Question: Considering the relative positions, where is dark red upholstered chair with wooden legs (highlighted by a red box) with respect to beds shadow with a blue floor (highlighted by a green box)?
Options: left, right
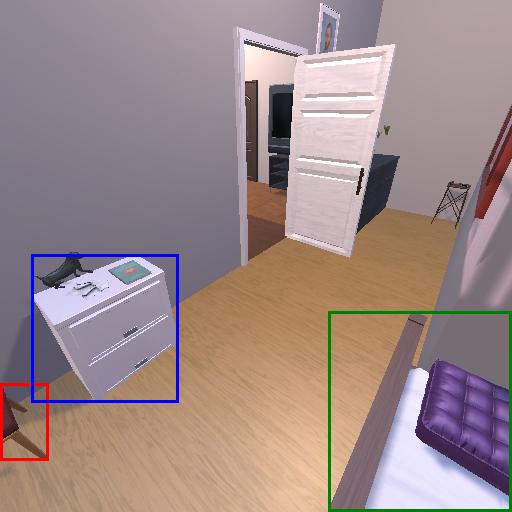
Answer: left